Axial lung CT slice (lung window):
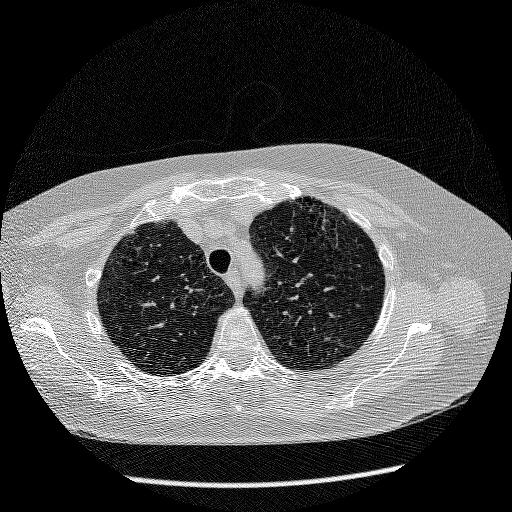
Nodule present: no